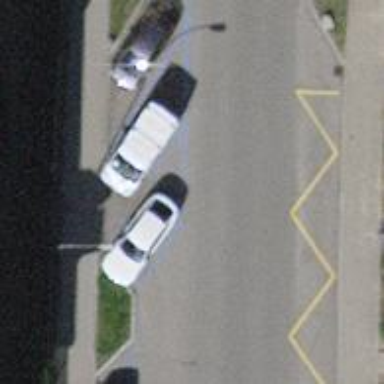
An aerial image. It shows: Bus stop with designated stop position for public transport.